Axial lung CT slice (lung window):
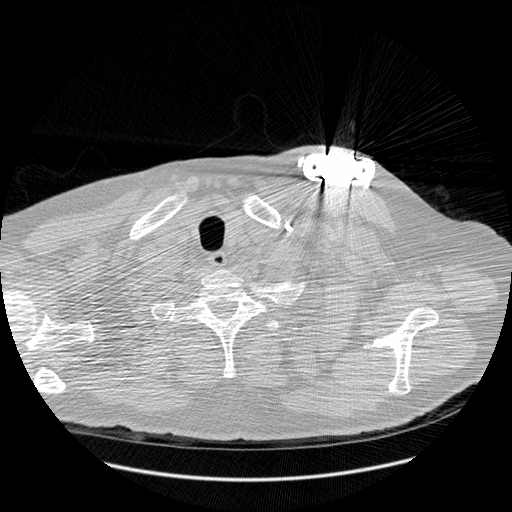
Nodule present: no